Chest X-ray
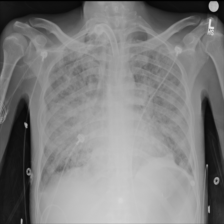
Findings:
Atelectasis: negative
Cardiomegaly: negative
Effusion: negative
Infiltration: negative
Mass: negative
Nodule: negative
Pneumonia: negative
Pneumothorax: negative
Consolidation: negative
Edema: negative
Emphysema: negative
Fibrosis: negative
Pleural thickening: negative
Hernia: negative